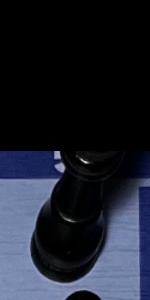
Label: King_Black